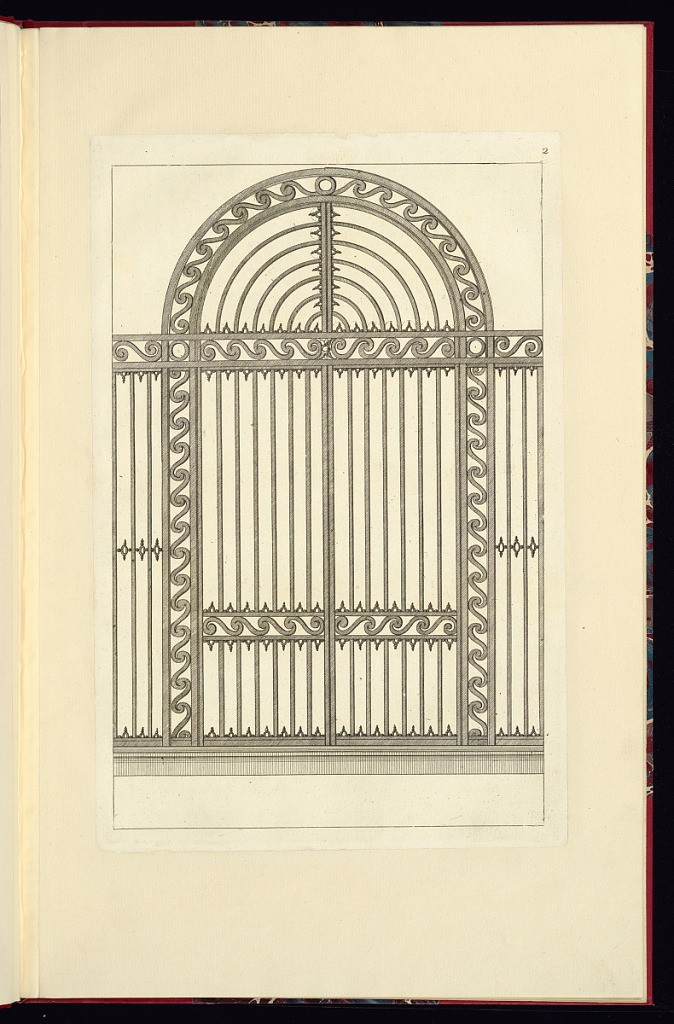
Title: Gate Design
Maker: Jean-Baptiste Fay, French, active 1765 – 1790s
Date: late 18th century
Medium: Etching and engraving on laid paper
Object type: Print
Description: Wrought iron gate design featuring a ‘Vitruvian' wave scroll pattern, roundels, ovals, and fleurons, with a central arched double door. The plate is numbered.